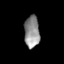
Tissue: skin
Cell type: Epithelial cells
Senescence score: 0.277
Nuclear area (px): 471
Mean DAPI intensity: 144.34